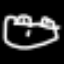
Label: frog